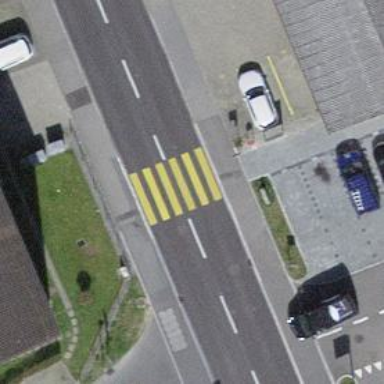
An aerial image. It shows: Kerb serving as barrier.